Field crop: maize
Growth stage: 1
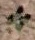
Species: chenopodium